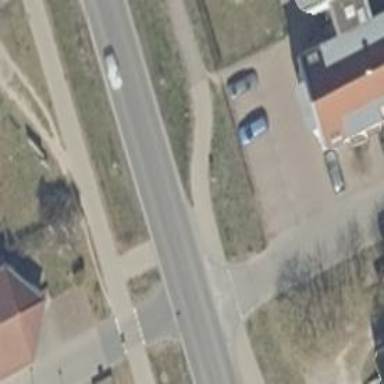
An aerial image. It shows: Unmarked road crossing.